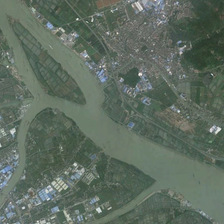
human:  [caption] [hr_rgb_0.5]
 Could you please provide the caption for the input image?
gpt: many buildings and farmlands are in two sides of a river with branches .

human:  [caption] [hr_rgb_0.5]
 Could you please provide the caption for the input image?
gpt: many buildings and farmlands are in two sides of a river with branches .

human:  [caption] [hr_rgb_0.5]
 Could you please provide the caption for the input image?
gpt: many buildings and farmlands are in two sides of a river with branches .

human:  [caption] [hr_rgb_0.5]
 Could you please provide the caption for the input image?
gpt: many buildings and farmlands are in two sides of a river with branches .

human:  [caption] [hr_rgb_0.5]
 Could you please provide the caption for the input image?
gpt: many buildings and farmlands are in two sides of a river with branches .